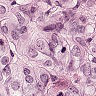
Metastatic tissue present: yes